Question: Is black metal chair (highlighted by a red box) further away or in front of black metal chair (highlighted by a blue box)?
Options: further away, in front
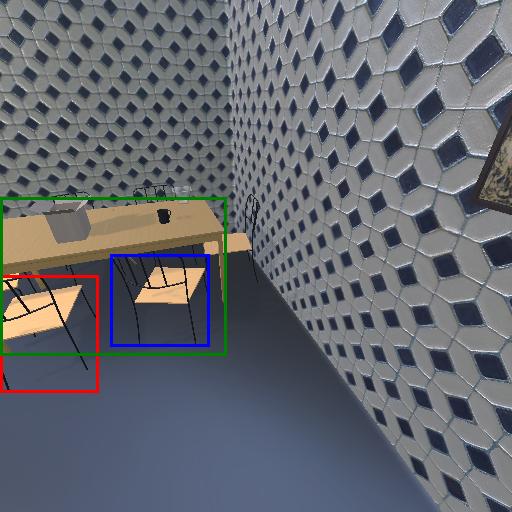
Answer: further away